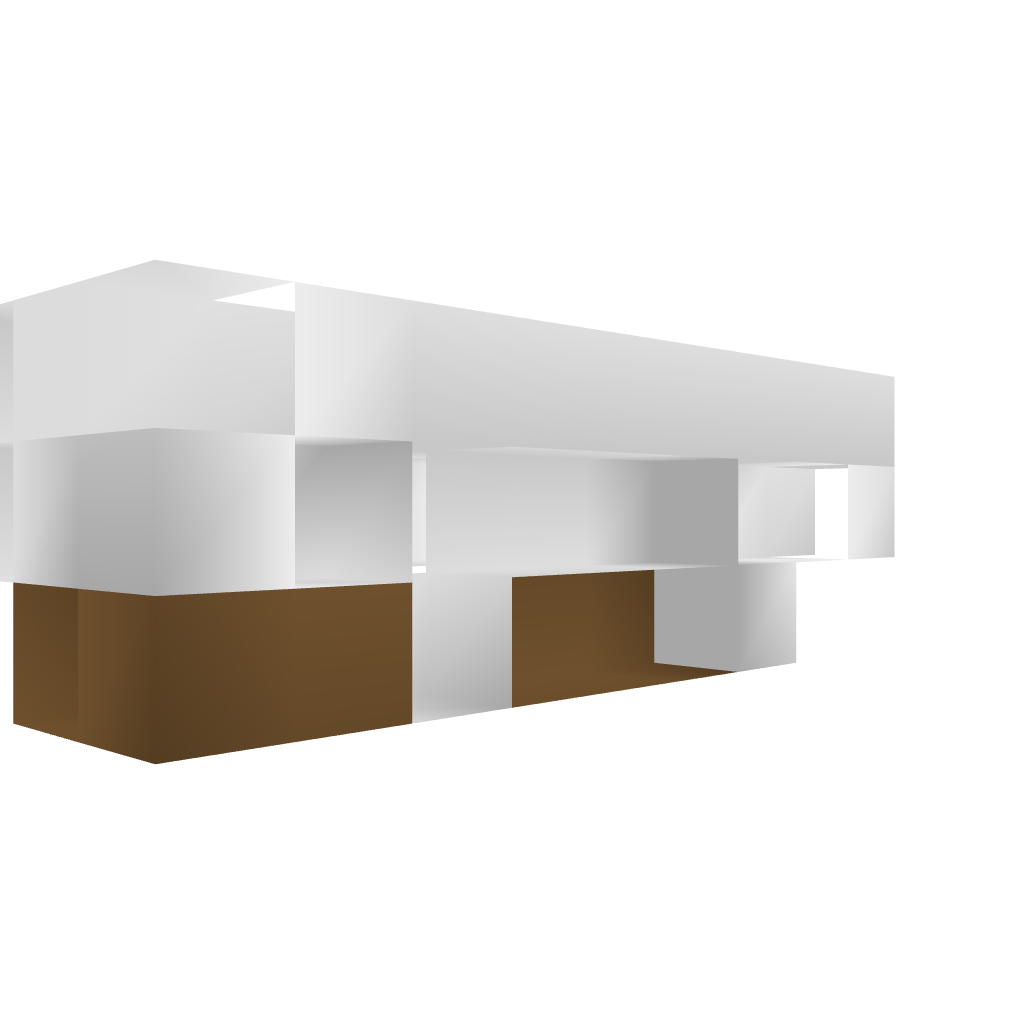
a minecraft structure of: A simple clock bad low quality